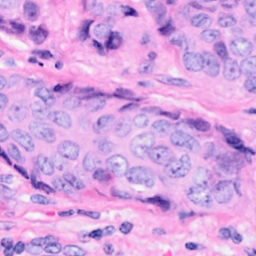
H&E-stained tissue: Breast